Question: Let's say I have a directory full of flags (200 or so). Each flag has this border... 12px up and down and 1px left and rigtht.... like so:

How can I use imagemagick to like... crop every single .PNG image from 64x64 to 60x40
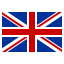
Answer: You have the automatic crop: 'mogrify -trim flag.png'. If it does not do the exact magic you want, use crop: 'mogrify -crop 60x40+2+12 flag.png' (That is pixels left).